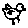
Label: bird